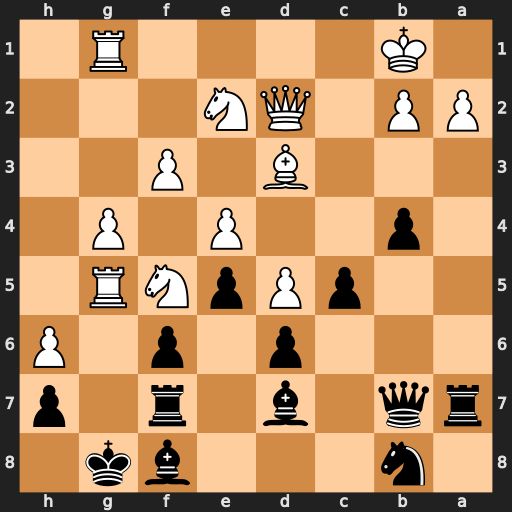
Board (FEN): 1n3bk1/rq1b1r1p/3p1p1P/2pPpNR1/1p2P1P1/3B1P2/PP1QN3/1K4R1
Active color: b
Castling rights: -
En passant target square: -
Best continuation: fxg5 Qxg5+ Kh8